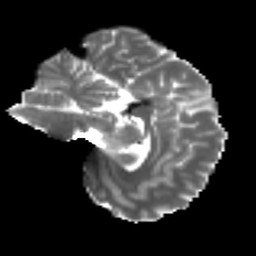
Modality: T2w
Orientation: sagittal
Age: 23
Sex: male
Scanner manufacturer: ge
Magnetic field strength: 3 T
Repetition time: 7.8 s
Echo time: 0.0607 s